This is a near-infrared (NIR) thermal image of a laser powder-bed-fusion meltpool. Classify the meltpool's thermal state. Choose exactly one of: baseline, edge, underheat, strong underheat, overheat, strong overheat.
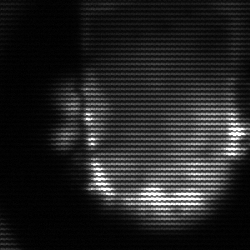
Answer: baseline